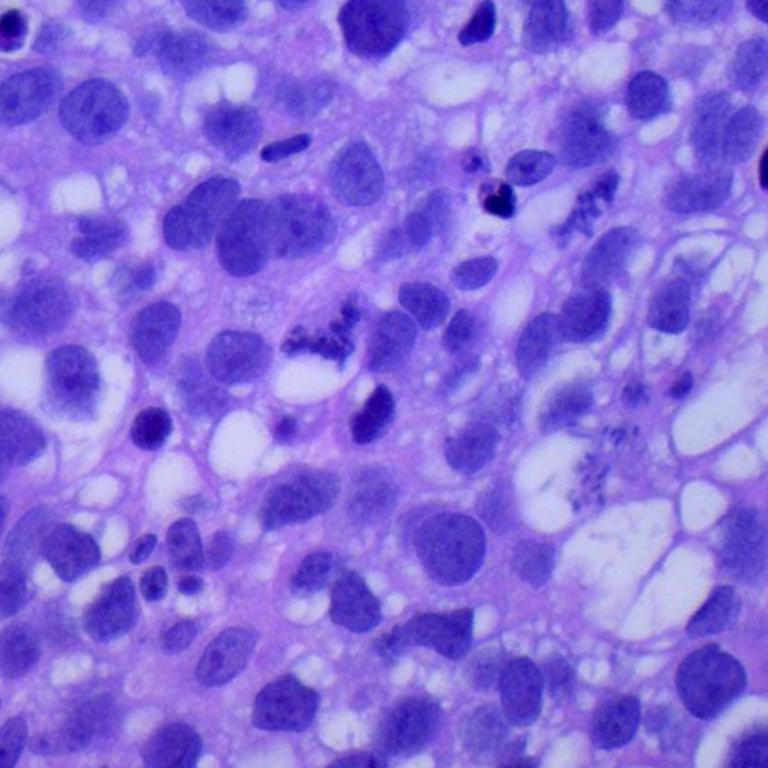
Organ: lung
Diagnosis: squamous carcinomas